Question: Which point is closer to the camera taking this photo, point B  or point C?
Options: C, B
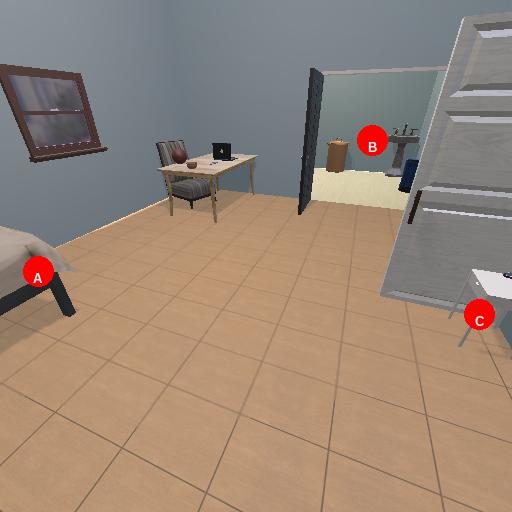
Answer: C